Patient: sex M, age 73
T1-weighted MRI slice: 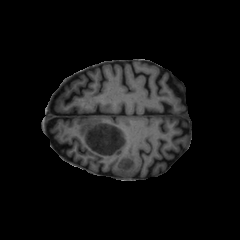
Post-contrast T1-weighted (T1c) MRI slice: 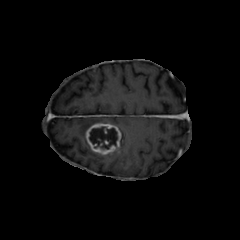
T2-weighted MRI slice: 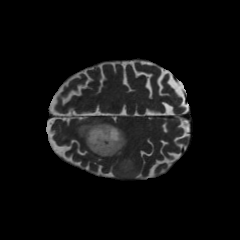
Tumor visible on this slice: yes
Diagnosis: Glioblastoma, IDH-wildtype
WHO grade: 4